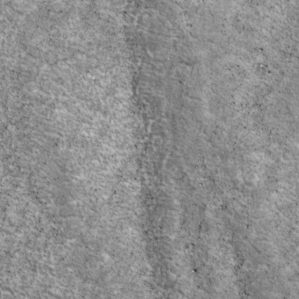
Label: non_frost